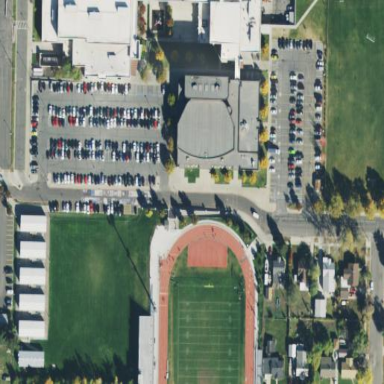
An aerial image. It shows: School.